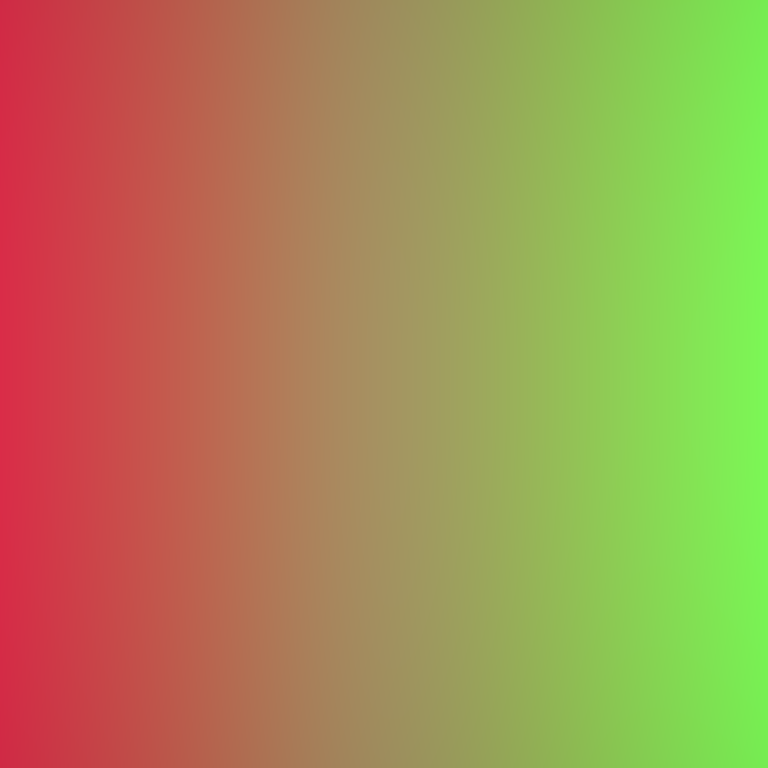
Abstract light effect, smooth gradient from red to green, calm atmosphere, soft blend, no room, no furniture, no objects.